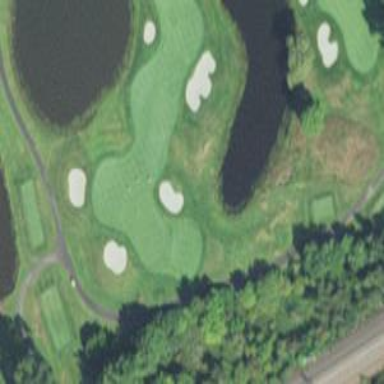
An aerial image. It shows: Golf green.